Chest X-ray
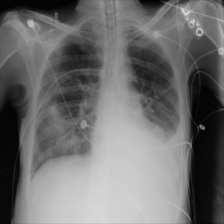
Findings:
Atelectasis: negative
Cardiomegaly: negative
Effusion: positive
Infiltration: positive
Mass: negative
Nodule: negative
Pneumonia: negative
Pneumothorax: negative
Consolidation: negative
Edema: negative
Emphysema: negative
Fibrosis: negative
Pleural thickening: negative
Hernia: negative